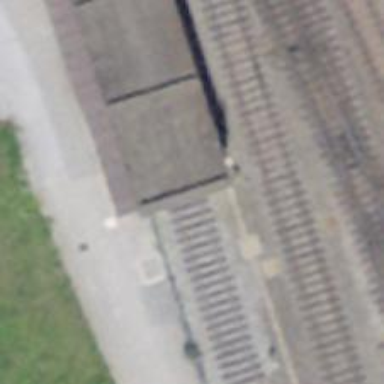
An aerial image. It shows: Rail yard with electrified contact lines for railway operations.